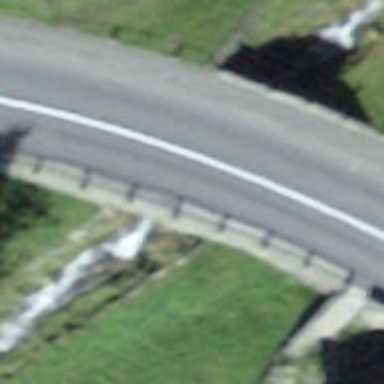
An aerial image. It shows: Primary highway bridge with asphalt surface.